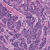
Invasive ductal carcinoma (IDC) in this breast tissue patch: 1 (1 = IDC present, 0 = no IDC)